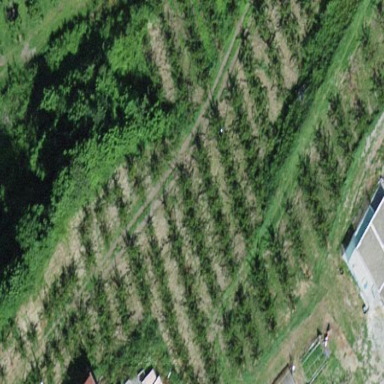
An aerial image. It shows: Orchard.